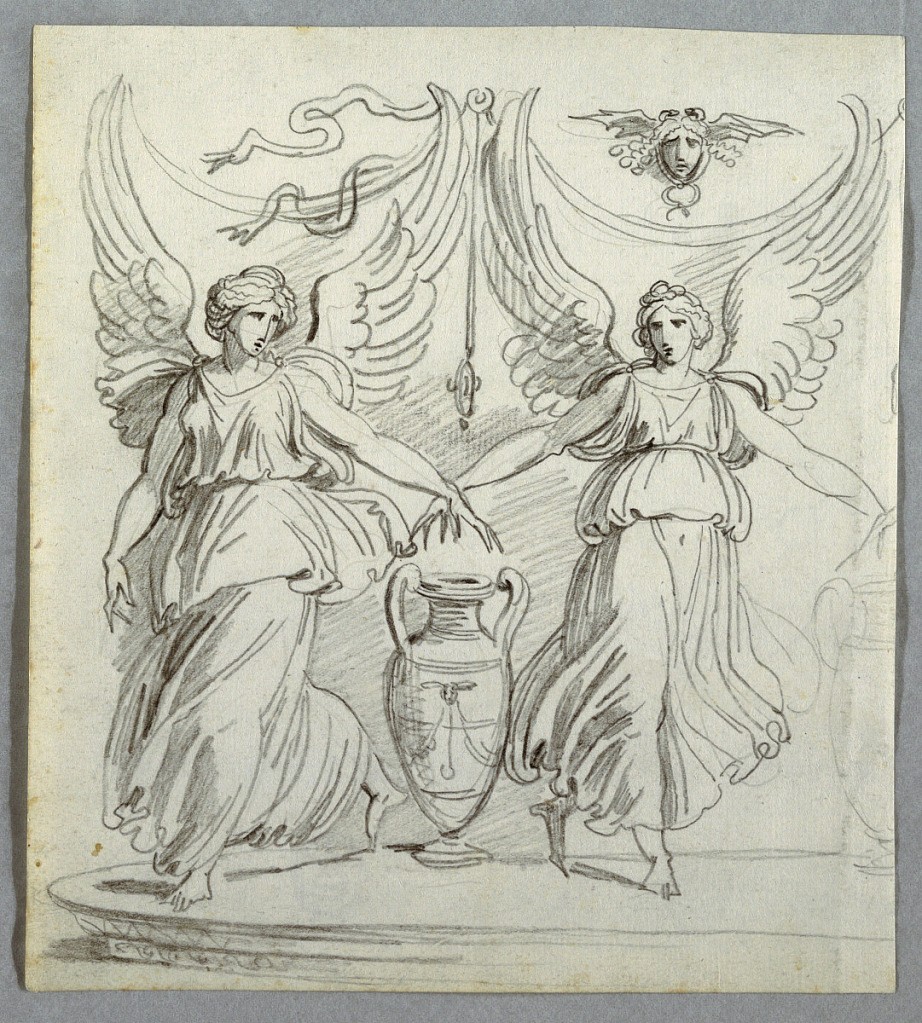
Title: Frieze with Bacchantes
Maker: Felice Giani, Italian, 1758–1823
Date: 1780–1820
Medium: Black chalk, graphite on off white laid paper
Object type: Drawing
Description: Two winged victories on either side of amphora resting on top of pedestal.